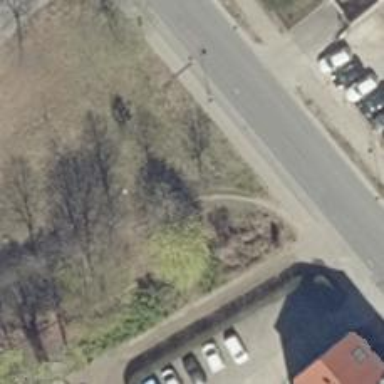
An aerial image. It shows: Footway with ground surface.